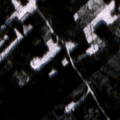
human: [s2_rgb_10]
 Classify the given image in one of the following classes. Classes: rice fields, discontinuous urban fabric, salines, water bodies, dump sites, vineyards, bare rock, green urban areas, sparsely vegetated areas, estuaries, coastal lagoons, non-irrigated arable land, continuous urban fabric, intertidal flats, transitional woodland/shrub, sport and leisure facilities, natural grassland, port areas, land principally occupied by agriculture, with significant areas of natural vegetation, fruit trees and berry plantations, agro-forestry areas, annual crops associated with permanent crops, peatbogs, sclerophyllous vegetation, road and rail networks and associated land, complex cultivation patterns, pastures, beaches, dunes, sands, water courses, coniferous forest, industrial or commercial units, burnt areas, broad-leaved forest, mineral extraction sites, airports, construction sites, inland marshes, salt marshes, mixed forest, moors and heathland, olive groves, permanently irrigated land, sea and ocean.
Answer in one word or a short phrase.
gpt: coniferous forest, mixed forest, transitional woodland/shrub